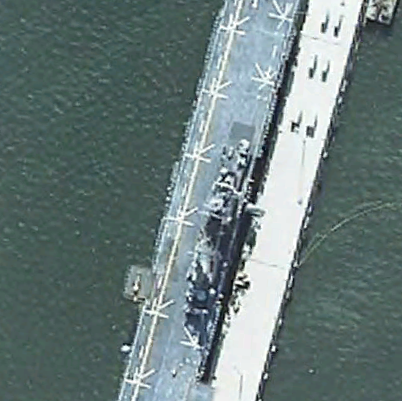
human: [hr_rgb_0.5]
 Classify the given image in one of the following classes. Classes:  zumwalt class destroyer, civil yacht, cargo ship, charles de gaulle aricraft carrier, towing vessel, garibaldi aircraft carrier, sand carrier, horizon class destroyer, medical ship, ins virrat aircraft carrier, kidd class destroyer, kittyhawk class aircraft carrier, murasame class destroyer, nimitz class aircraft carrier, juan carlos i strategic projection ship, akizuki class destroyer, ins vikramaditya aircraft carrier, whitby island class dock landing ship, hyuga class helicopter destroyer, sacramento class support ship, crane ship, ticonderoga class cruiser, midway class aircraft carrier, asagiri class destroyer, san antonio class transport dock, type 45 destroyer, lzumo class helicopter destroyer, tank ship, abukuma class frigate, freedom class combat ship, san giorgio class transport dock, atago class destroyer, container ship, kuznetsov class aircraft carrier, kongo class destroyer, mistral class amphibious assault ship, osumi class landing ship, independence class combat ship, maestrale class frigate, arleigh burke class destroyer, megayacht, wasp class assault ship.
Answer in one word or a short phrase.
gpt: Wasp class assault ship